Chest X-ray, PA view. Patient: 60 years old, sex M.
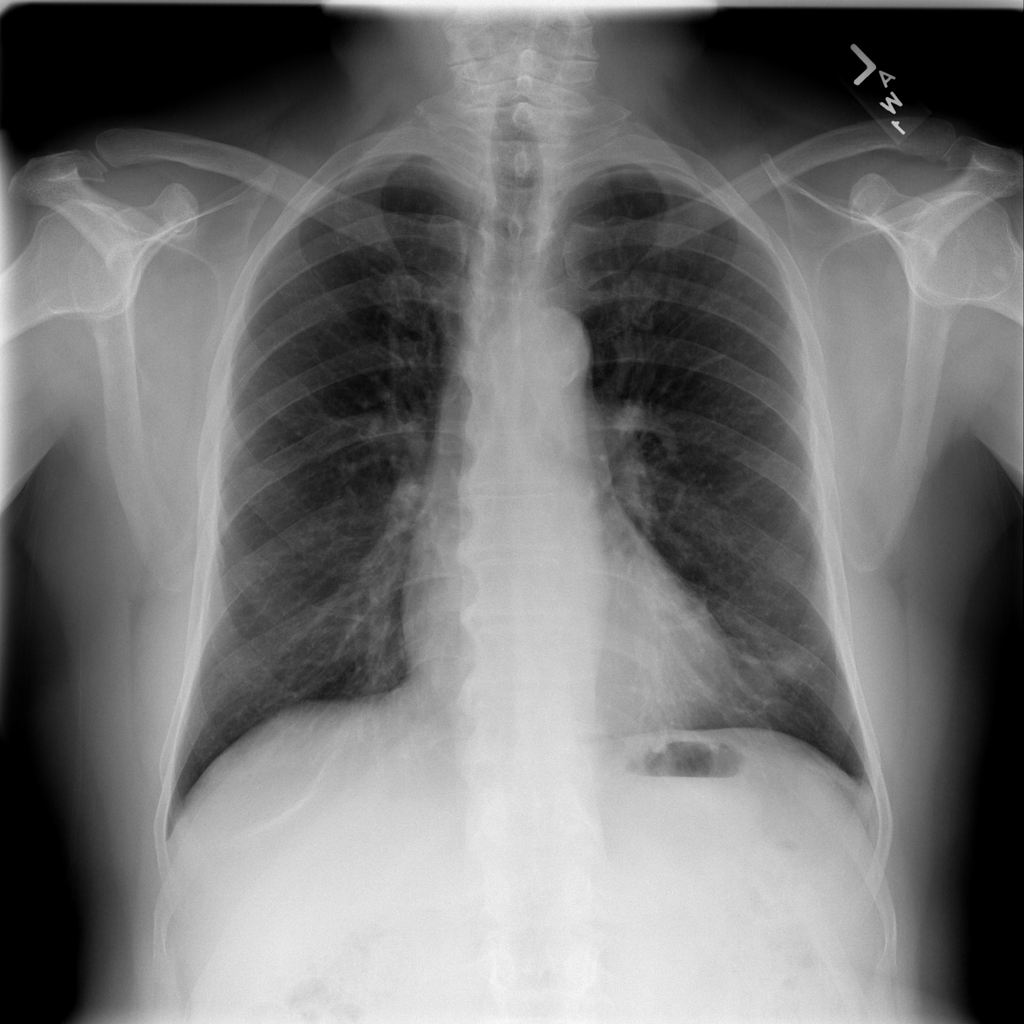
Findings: No Finding